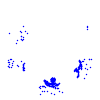
Particle: proton